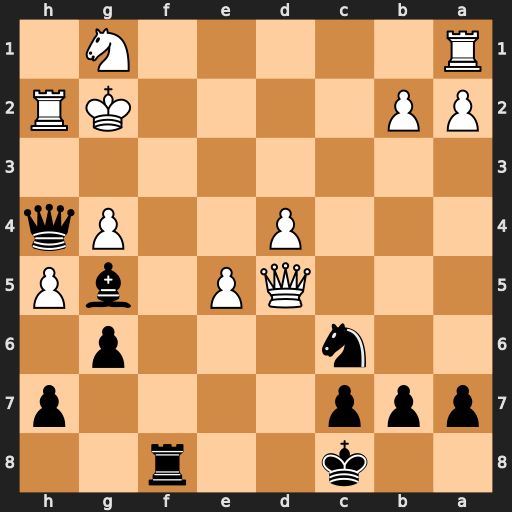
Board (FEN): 2k2r2/ppp4p/2n3p1/3QP1bP/3P2Pq/8/PP4KR/R5N1
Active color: b
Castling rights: -
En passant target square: -
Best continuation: Rf2+ Kh1 Qxh2#